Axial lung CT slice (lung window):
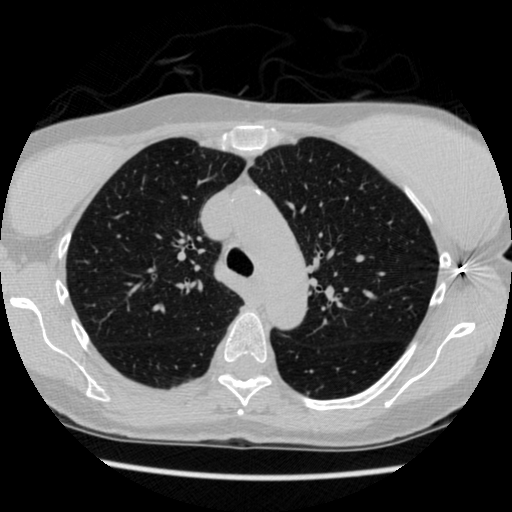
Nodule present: no